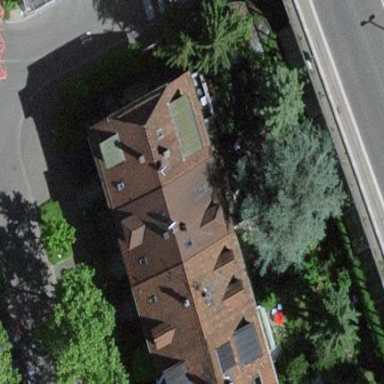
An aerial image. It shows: Terrace building.